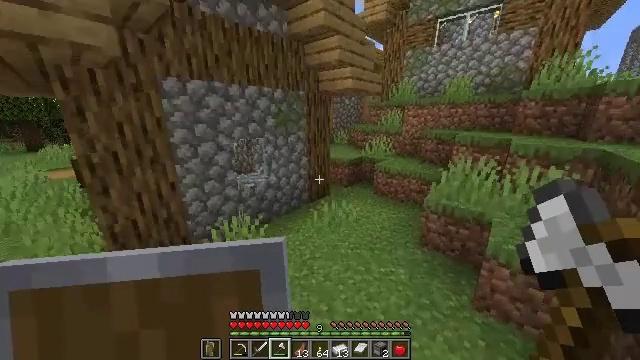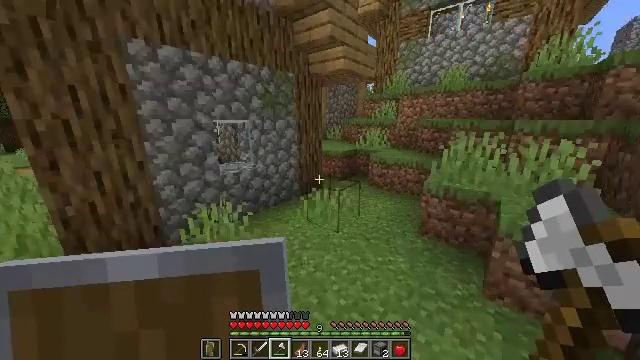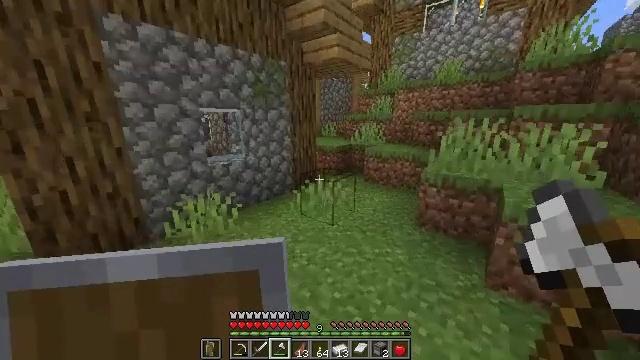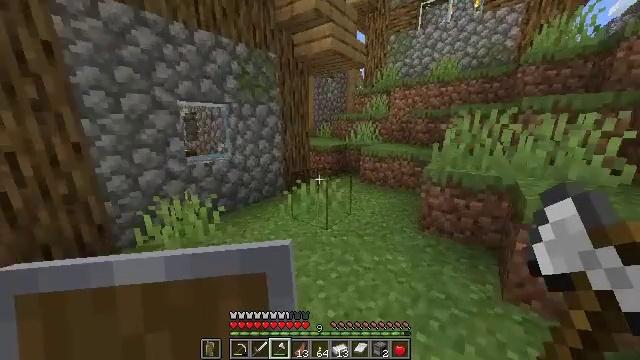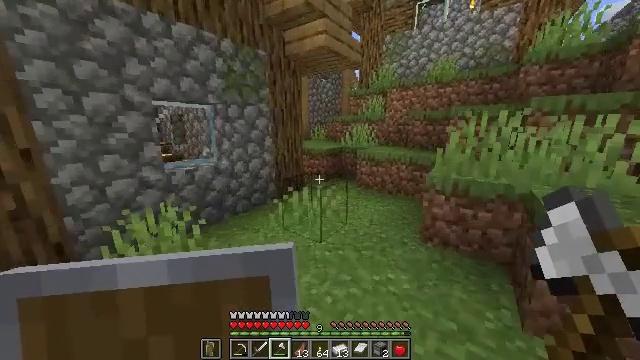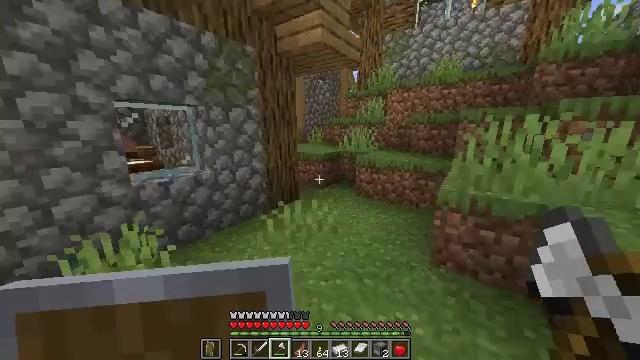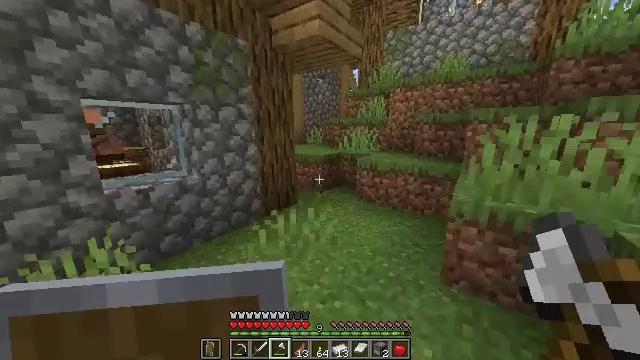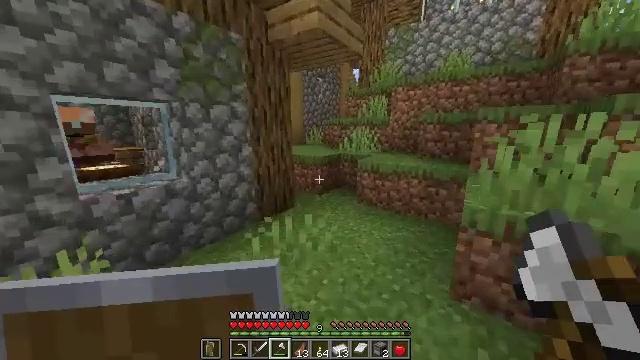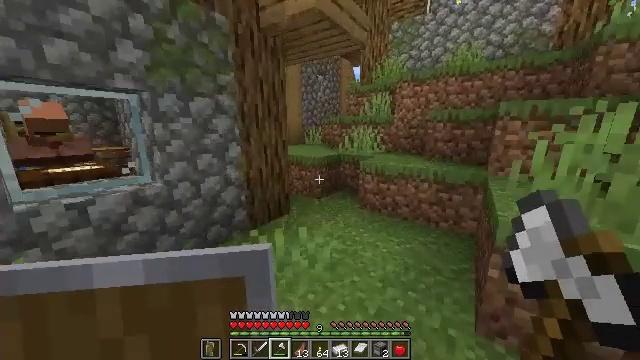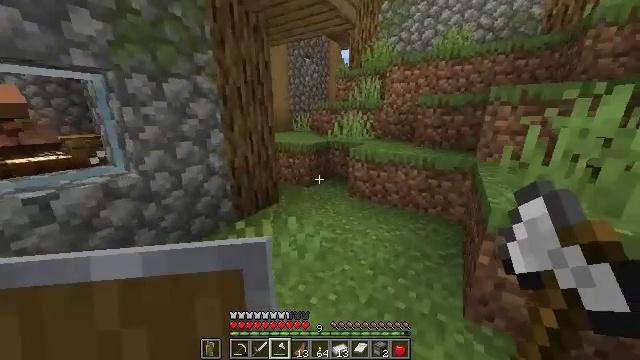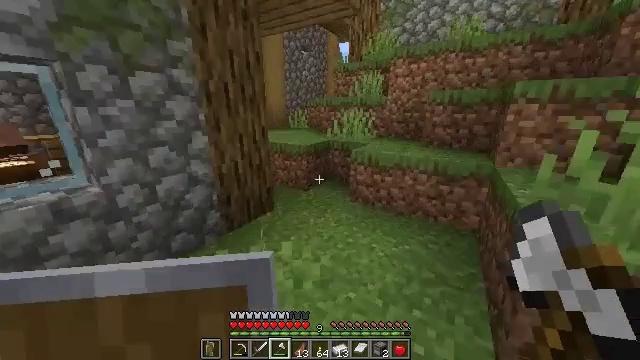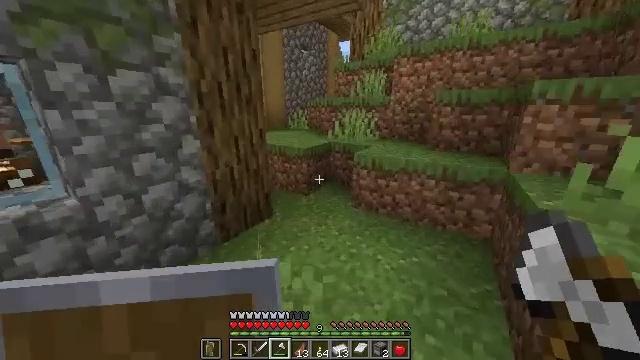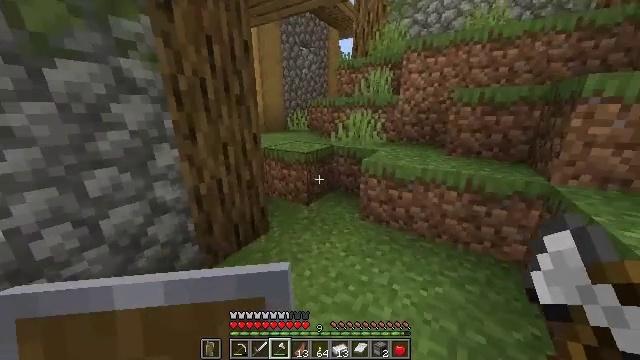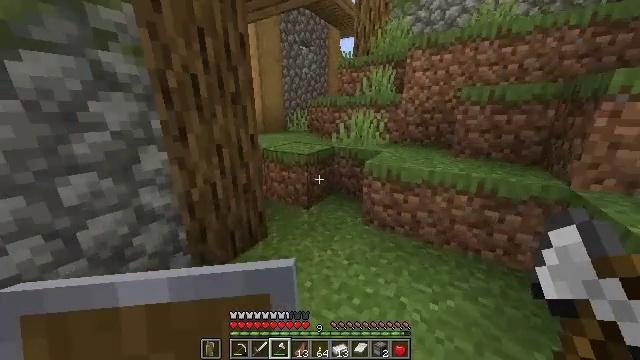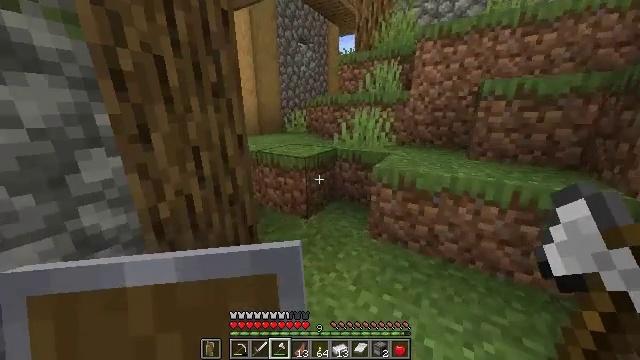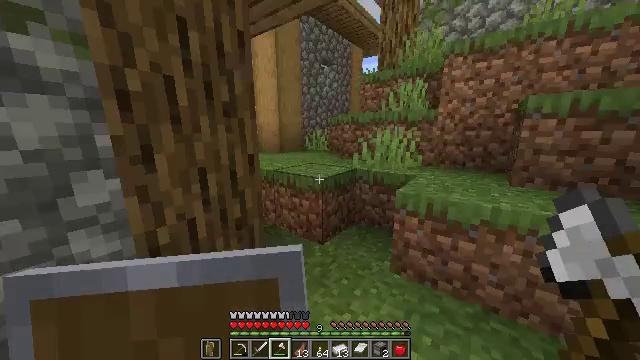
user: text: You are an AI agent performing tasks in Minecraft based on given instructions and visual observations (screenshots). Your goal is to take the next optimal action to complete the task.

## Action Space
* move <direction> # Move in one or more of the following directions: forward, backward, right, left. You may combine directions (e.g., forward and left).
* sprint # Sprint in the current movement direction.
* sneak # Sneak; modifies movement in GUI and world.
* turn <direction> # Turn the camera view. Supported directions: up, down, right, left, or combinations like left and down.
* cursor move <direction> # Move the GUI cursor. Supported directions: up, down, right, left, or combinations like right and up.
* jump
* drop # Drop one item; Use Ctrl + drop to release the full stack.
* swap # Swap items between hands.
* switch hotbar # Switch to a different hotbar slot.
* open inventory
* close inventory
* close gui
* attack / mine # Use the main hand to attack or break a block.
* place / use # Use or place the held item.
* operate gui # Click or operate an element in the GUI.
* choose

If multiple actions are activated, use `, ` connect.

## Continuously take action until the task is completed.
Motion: motion action
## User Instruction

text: Collect the ladder block.
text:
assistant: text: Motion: move forward and move right, turn right and up, jump
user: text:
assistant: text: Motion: move forward, turn right
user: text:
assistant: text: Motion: move forward, turn right
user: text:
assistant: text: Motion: move forward, turn right
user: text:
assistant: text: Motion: move forward
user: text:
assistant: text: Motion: move forward
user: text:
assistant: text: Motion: move forward
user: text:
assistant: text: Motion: move forward
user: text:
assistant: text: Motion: move forward, turn right and down
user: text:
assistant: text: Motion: move forward
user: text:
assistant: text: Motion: move forward
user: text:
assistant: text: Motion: move forward
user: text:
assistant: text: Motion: move forward
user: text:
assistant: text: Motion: move forward
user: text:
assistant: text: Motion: move forward and move right, turn left and up
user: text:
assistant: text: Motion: move forward and move right, turn left
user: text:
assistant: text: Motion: move forward and move right, turn left
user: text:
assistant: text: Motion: move forward and move right, turn left
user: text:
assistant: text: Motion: move forward and move right, turn left
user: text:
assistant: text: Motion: move forward and move right, turn left
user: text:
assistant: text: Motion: move forward, turn left
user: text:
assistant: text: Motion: move forward, turn left and up
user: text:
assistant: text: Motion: move forward, turn left
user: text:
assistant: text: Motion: move forward
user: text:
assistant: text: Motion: move forward
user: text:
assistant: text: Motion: move forward
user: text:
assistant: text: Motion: move forward
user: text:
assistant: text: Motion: move forward
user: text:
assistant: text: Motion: move forward
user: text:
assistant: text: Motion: move forward